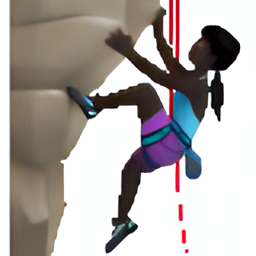
Name: person climbing
Emoji: 🧗🏿
Group: People & Body
Sub-group: person-activity